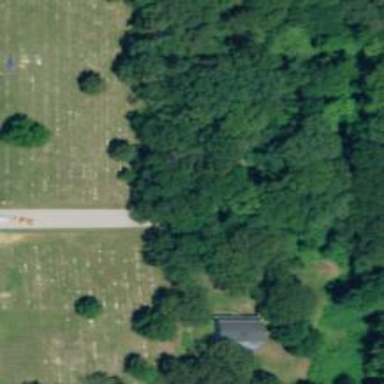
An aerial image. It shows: Grave yard.